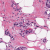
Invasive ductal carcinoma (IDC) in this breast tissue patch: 1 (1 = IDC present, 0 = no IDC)